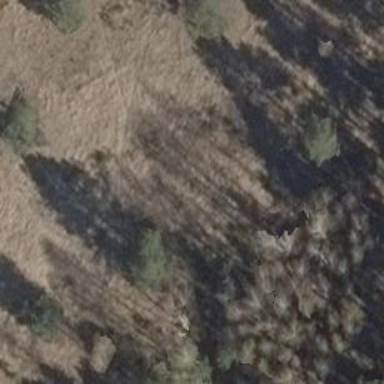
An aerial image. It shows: Shelter that serves as hunting stand.